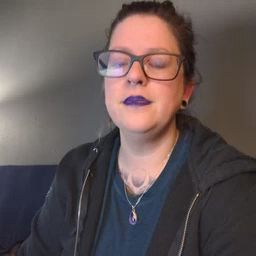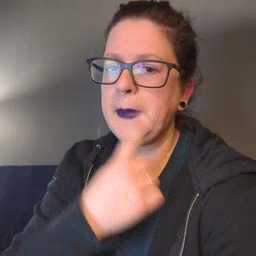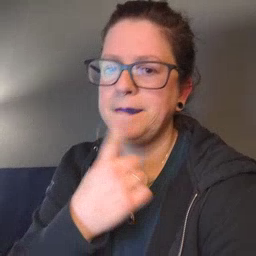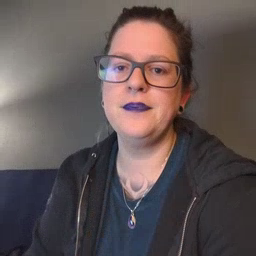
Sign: lips